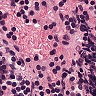
Metastatic tissue present: no